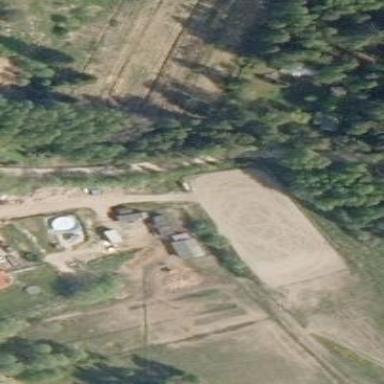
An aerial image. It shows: Equestrian pitch surrounded by fence.